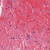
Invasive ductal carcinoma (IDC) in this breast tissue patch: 0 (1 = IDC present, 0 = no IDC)